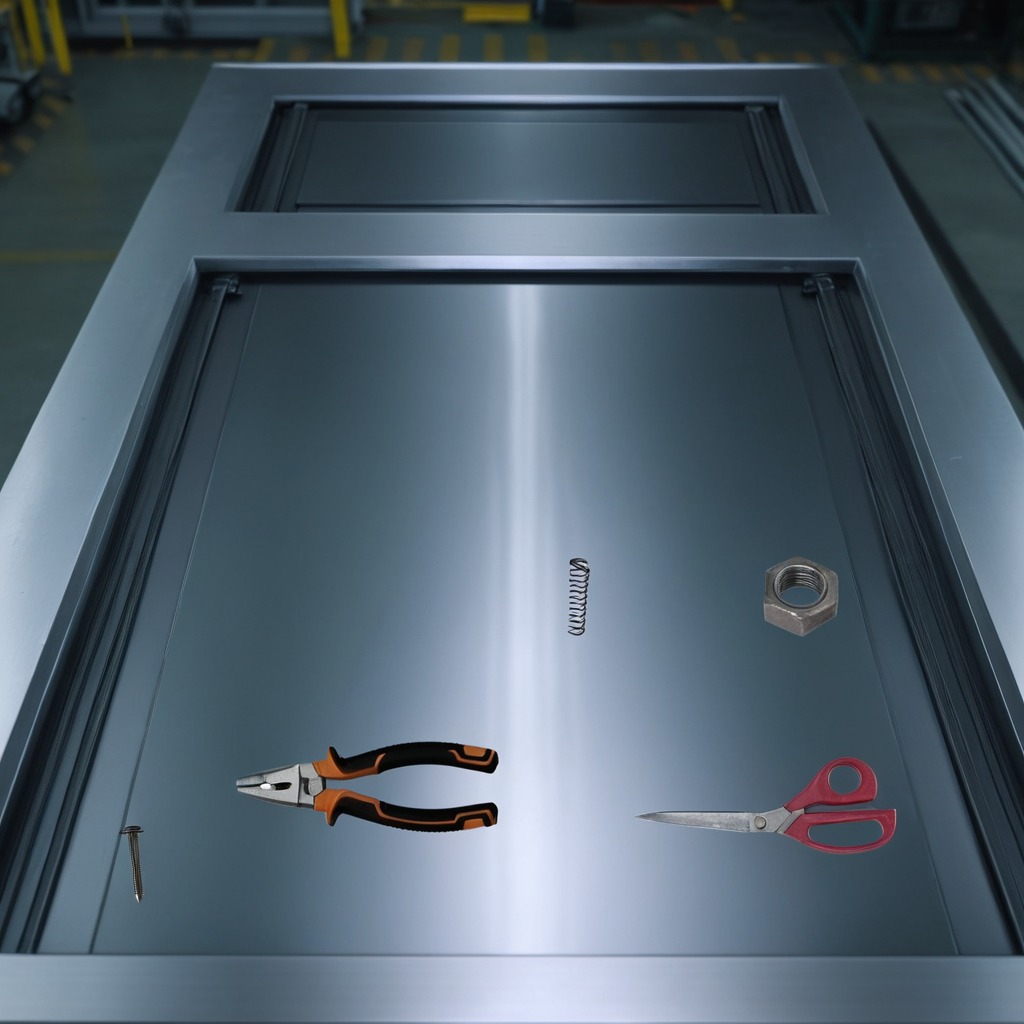
A pair of pliers is lying on the metal table in a machine shop under fluorescent lights.